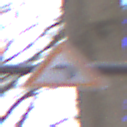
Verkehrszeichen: KurveLinks
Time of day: MorningAfternoon
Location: Outdoor (Nature)
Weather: Overcast
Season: Autumn
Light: Natural